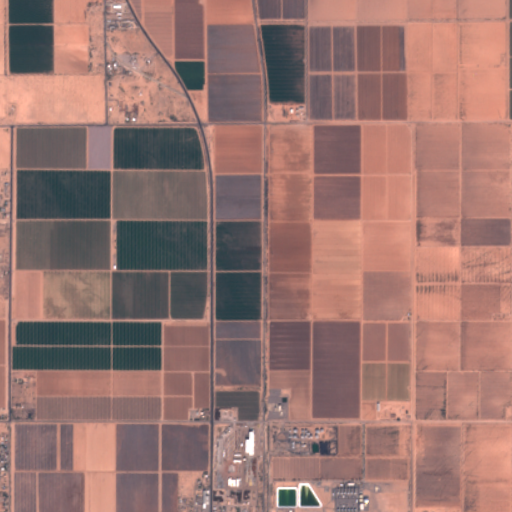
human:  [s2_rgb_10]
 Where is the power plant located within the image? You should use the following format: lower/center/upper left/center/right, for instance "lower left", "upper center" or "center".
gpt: The power plant is located in the lower right of the image.
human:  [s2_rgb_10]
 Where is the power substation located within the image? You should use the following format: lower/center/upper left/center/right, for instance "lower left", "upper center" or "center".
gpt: The power substation is located in the lower center of the image.
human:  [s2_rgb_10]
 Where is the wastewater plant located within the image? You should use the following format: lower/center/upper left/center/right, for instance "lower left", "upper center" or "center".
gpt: The wastewater plant is located in the lower center of the image.
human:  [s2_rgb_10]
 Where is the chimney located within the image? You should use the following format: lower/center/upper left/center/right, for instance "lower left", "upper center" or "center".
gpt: The chimney is located in the lower right of the image.
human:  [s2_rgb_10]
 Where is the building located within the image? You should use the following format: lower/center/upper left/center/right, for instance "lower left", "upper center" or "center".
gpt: There is no building in the image.